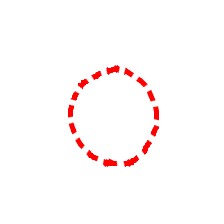
Shape: circle